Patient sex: M
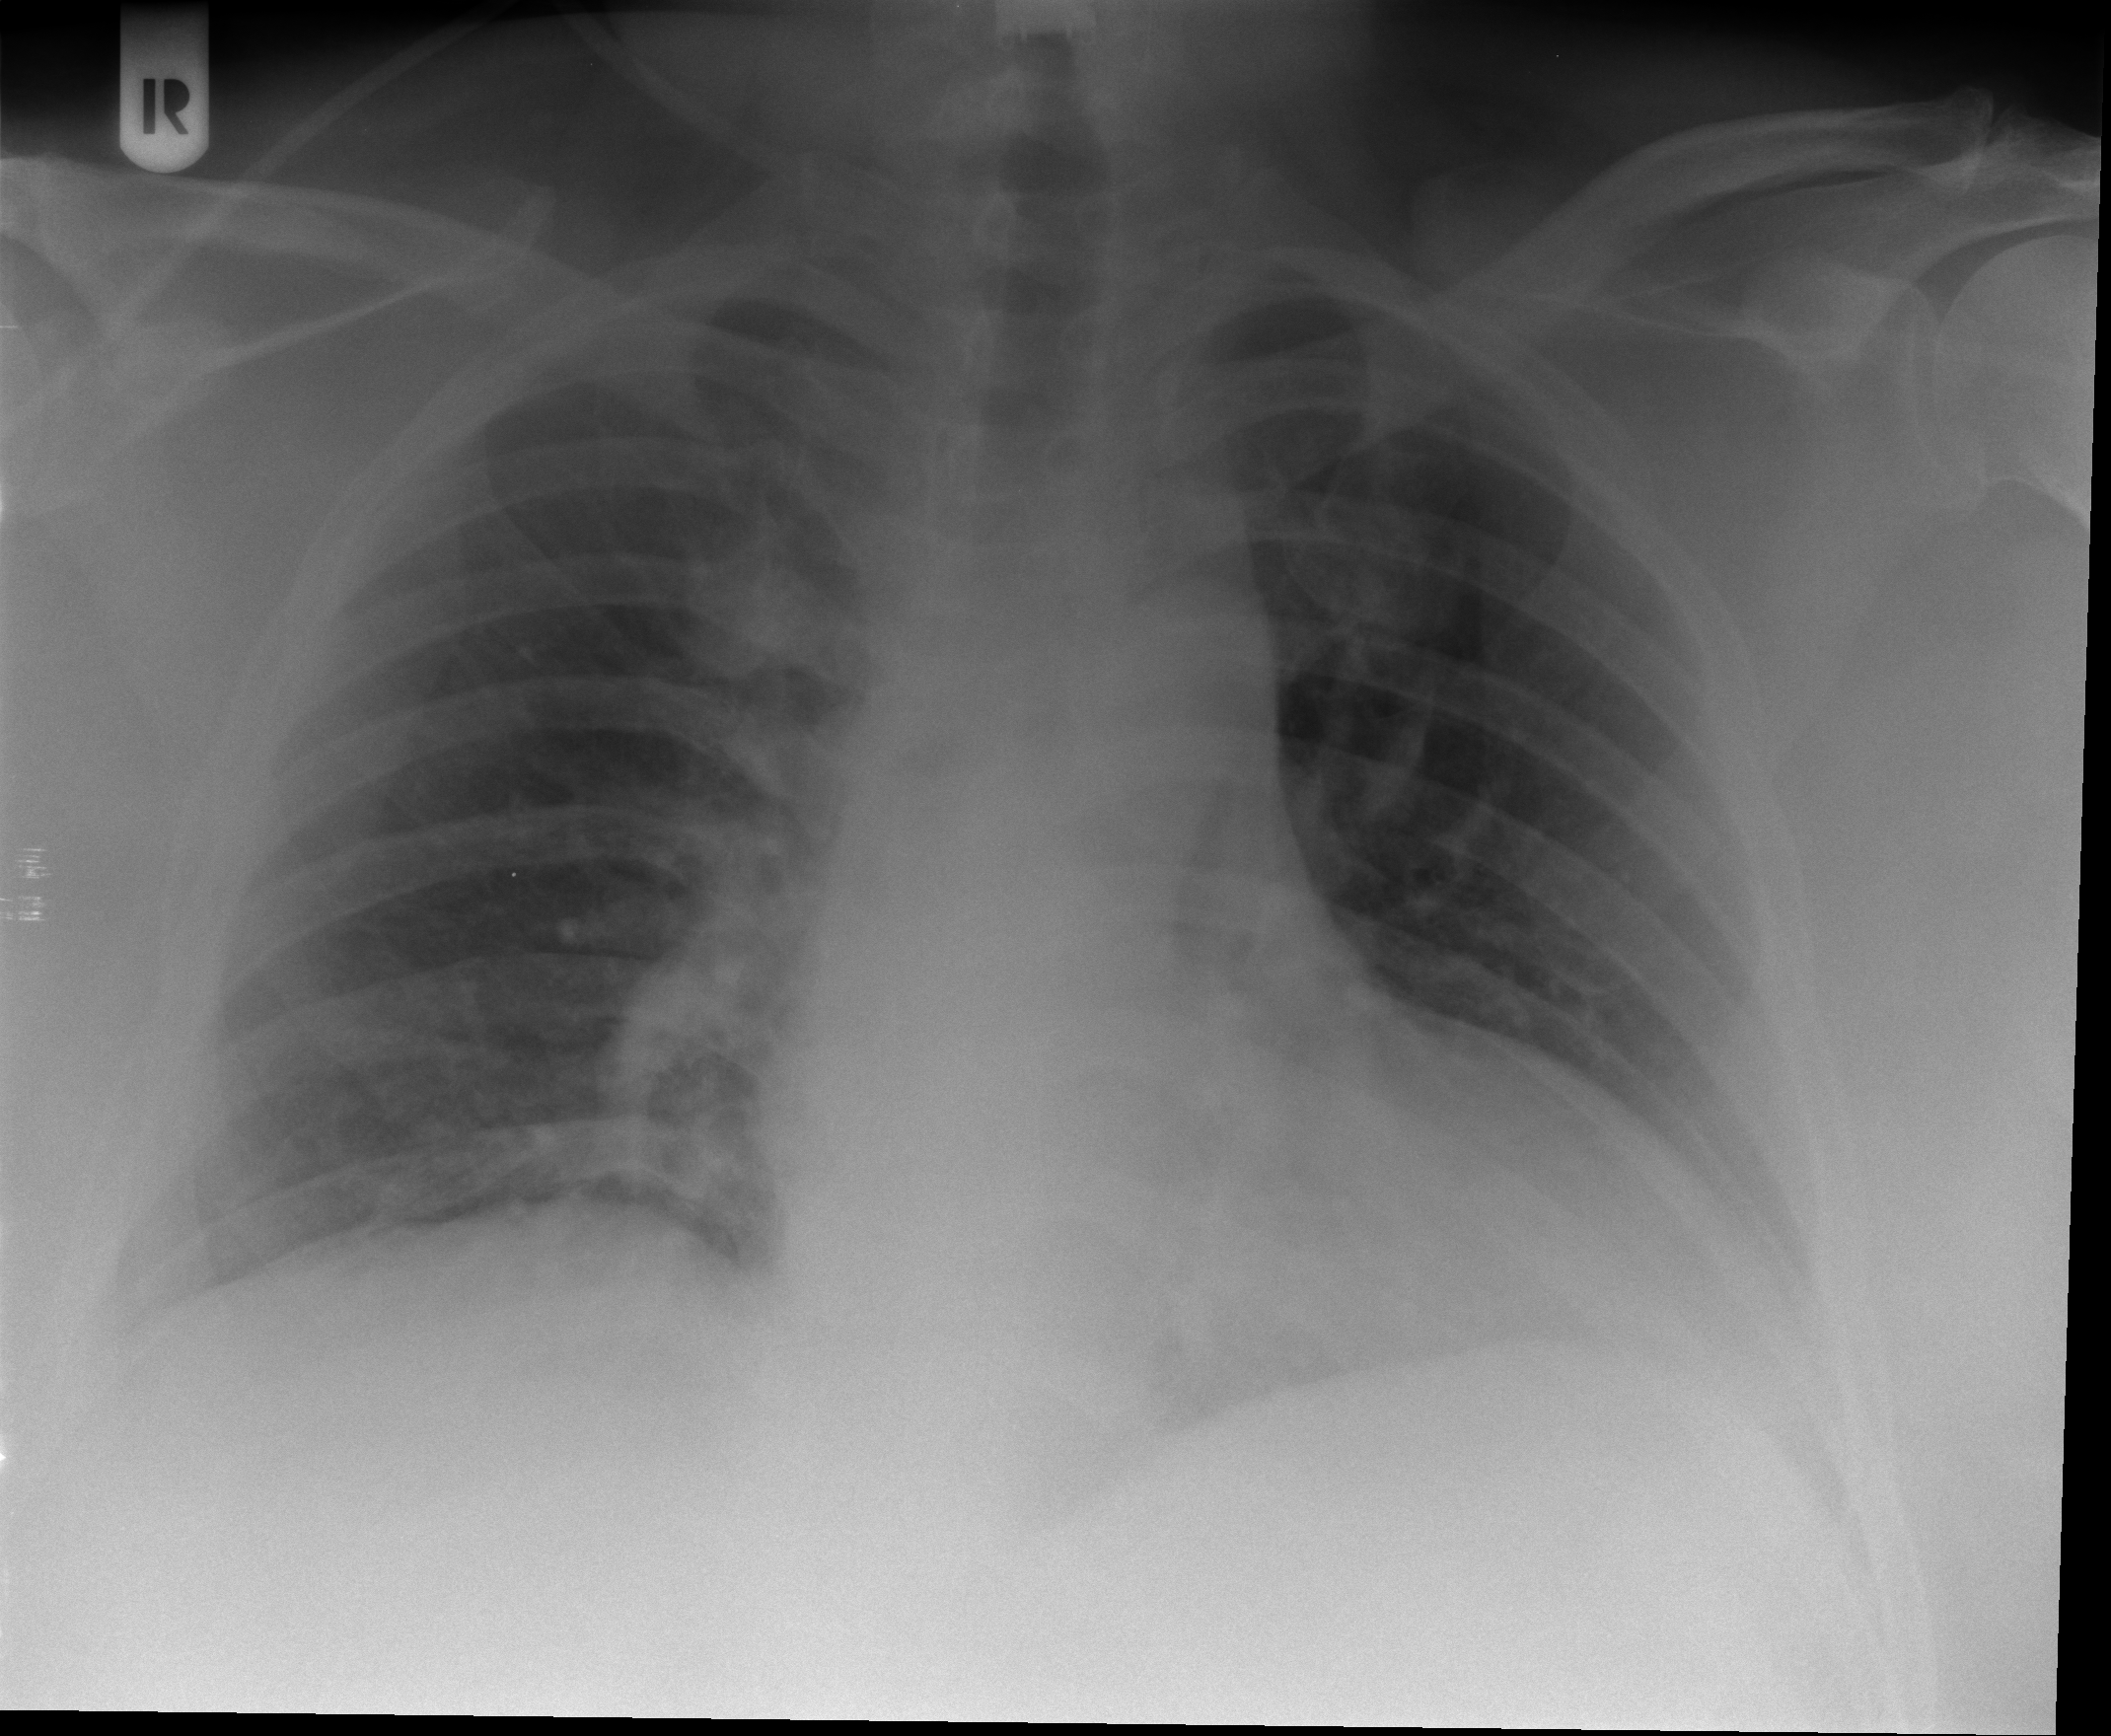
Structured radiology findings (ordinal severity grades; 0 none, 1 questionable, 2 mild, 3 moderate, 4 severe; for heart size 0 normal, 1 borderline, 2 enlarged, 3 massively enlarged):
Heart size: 2
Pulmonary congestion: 0
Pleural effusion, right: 0
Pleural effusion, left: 1
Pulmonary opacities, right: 0
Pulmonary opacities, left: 0
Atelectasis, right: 0
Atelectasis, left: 0